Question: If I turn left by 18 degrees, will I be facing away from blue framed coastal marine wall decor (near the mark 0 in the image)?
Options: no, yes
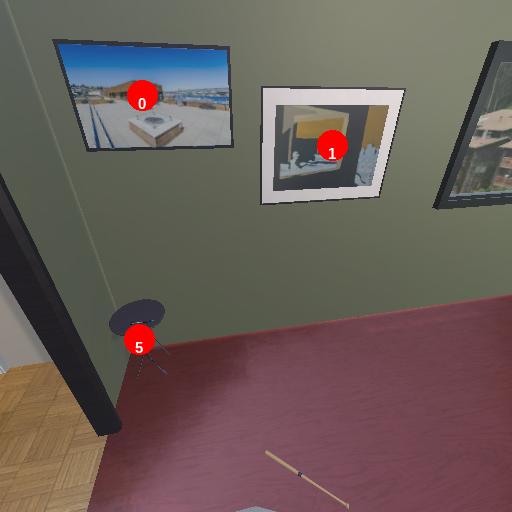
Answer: no